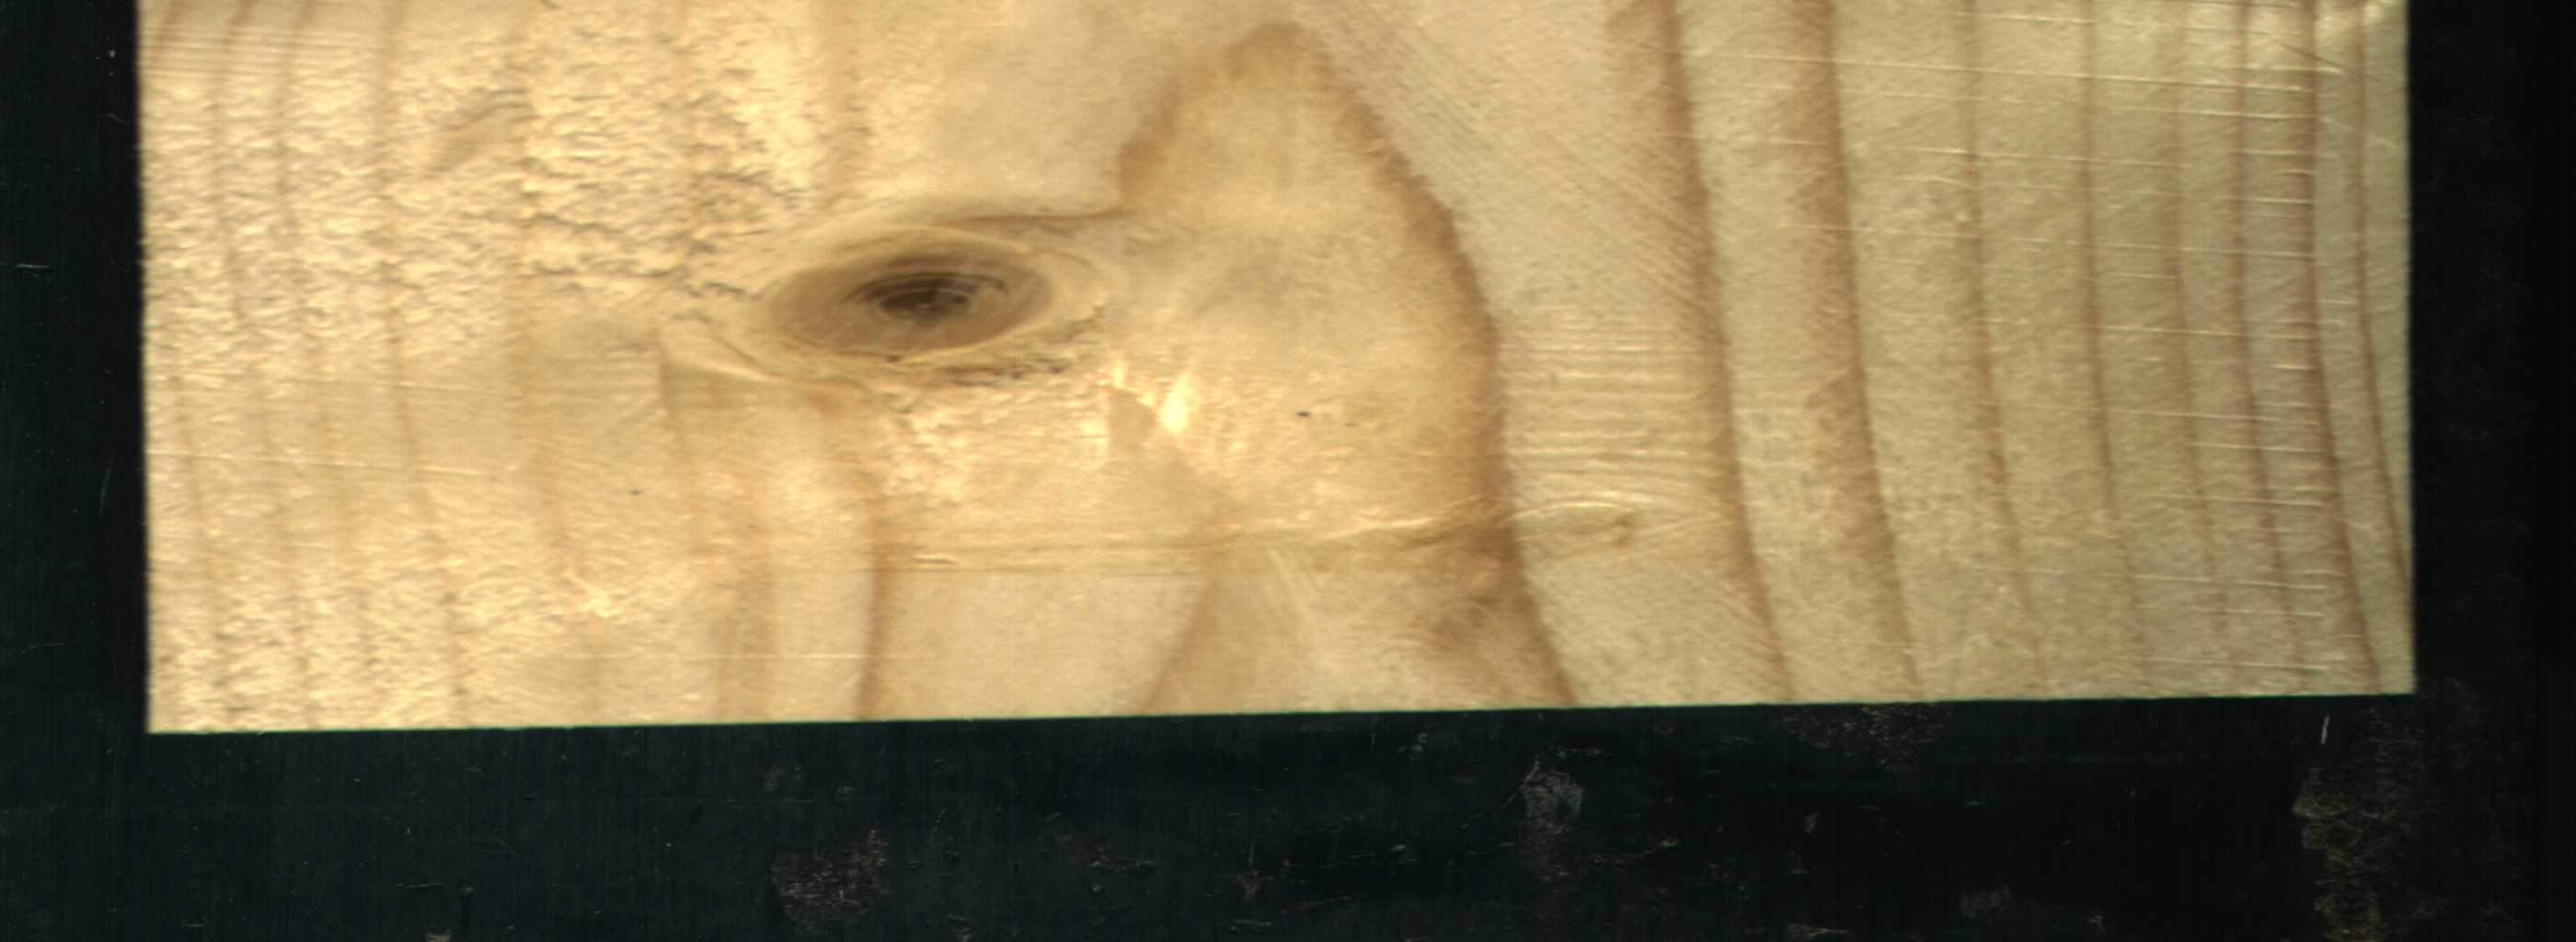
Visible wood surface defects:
Live_Knot